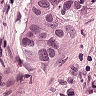
Metastatic tissue present: yes